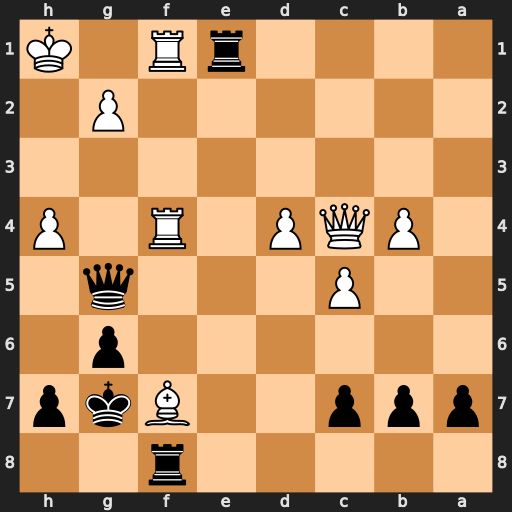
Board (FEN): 5r2/ppp2Bkp/6p1/2P3q1/1PQP1R1P/8/6P1/4rR1K
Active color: b
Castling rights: -
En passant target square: -
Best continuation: Qxf4 Rxe1 Qxh4+ Kg1 Qxe1+